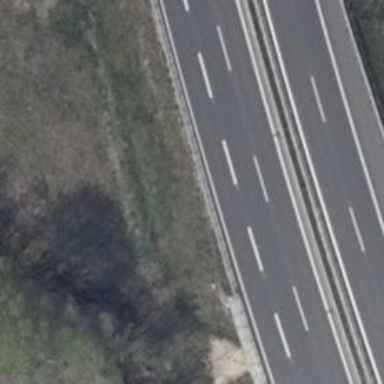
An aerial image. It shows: Trunk highway designated as motorroad.